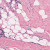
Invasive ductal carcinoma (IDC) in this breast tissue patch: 1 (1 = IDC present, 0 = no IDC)